Field crop: maize
Growth stage: 2
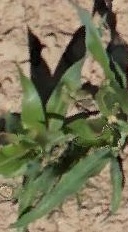
Species: maize